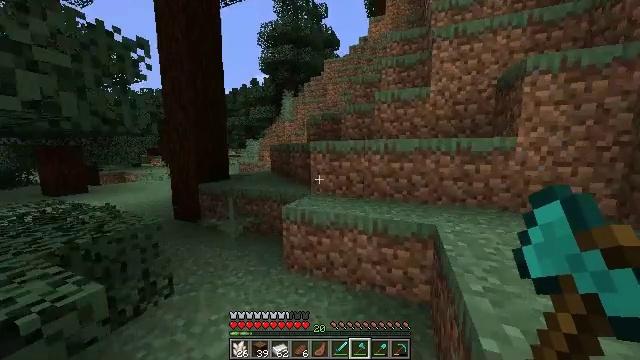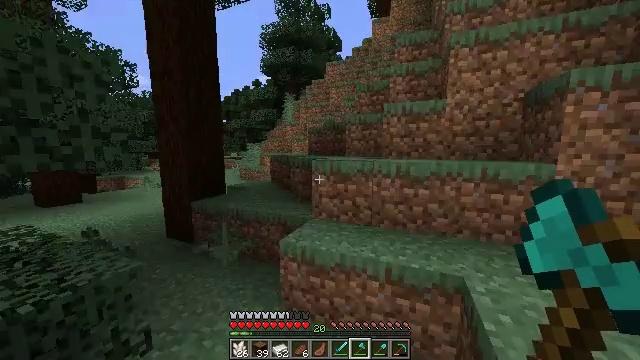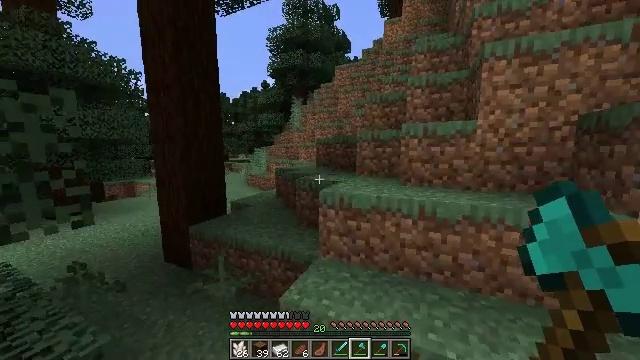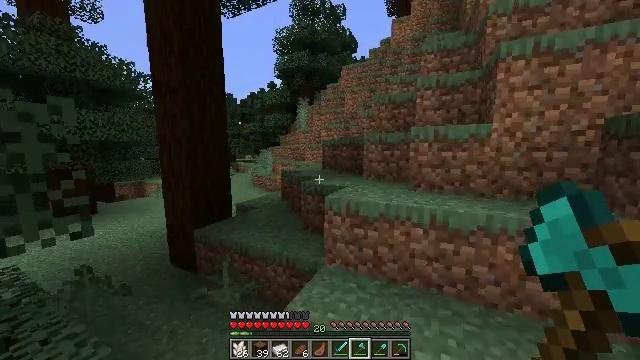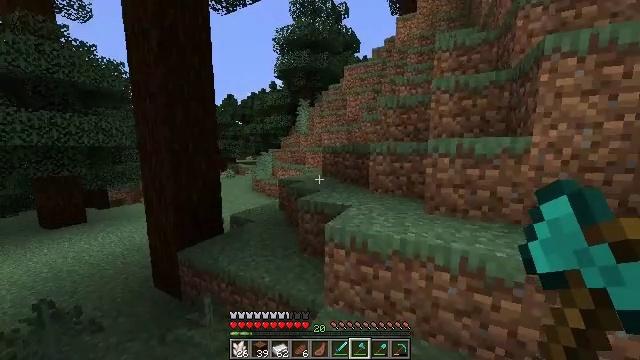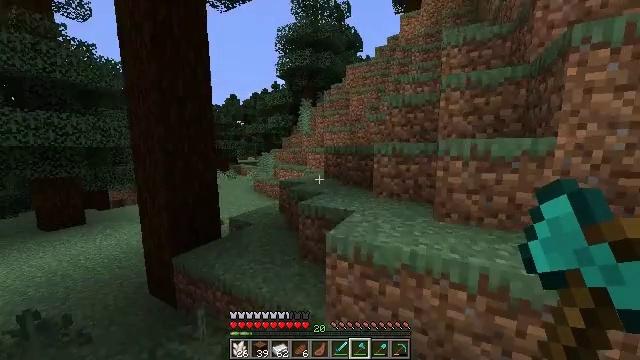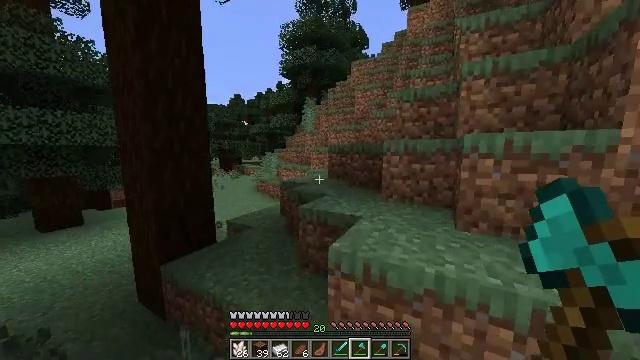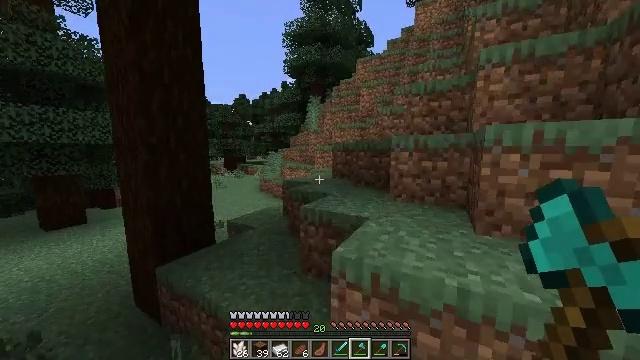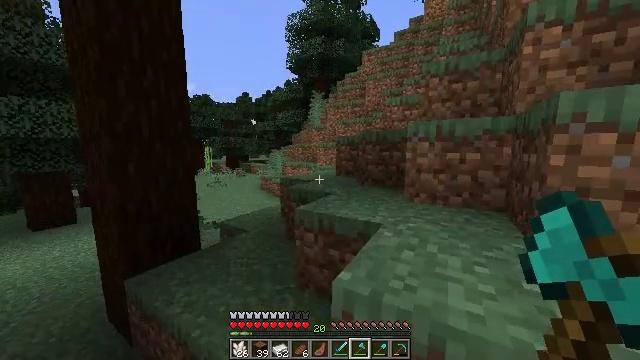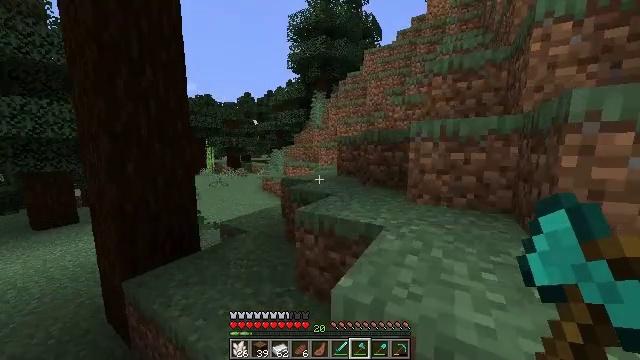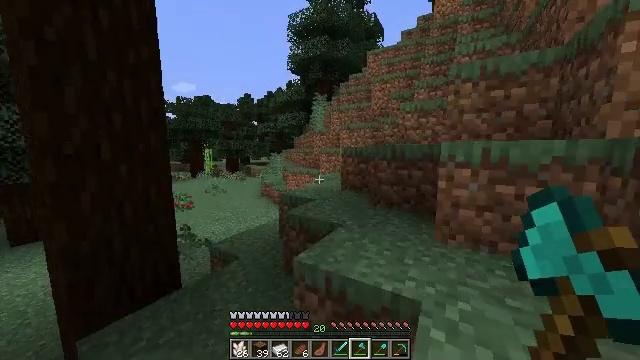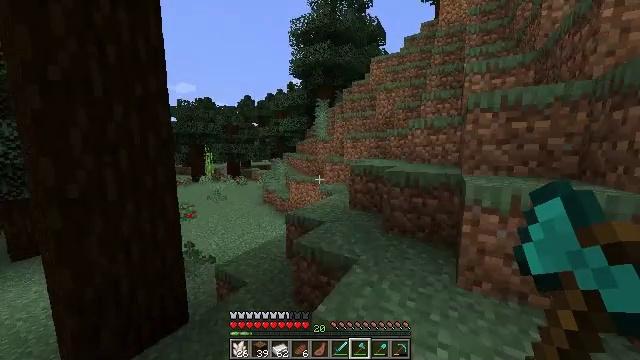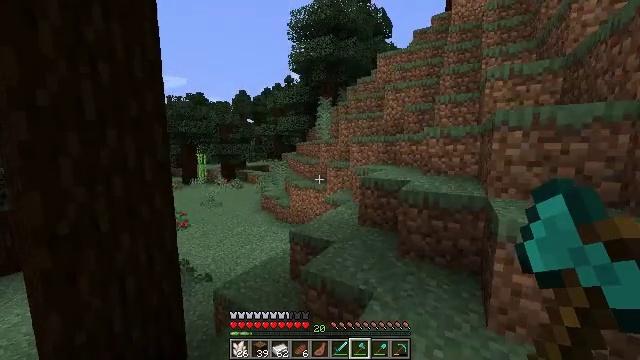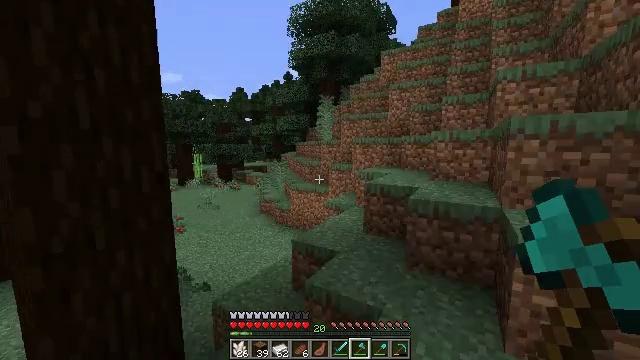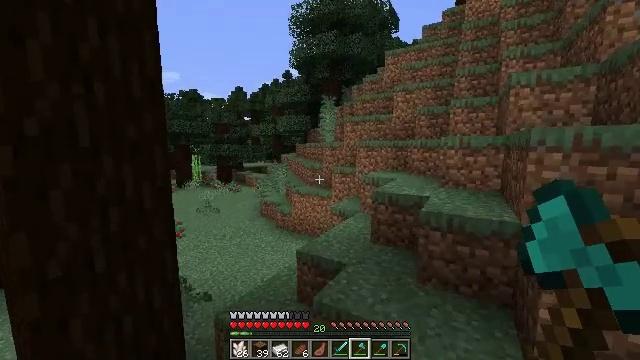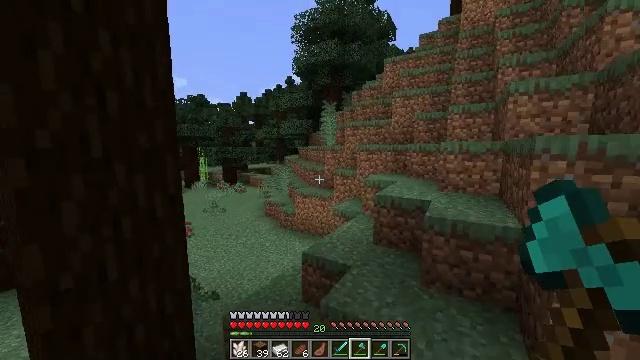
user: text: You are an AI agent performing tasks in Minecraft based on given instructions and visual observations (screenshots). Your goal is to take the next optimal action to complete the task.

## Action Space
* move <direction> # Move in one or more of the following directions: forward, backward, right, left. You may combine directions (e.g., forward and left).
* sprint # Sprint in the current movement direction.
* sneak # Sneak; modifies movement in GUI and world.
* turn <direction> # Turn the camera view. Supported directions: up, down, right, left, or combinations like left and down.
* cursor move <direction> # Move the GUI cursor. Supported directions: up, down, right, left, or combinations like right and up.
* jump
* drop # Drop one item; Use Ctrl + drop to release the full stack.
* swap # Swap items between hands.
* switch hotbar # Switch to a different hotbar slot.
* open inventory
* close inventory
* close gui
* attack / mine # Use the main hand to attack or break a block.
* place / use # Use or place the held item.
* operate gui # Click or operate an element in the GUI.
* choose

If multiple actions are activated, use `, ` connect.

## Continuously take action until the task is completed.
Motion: motion action
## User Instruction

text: Cut down the sugar cane stalks.
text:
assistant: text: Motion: move forward, jump
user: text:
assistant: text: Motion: move forward, sprint, turn left, jump
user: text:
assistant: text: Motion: move forward, sprint, turn left, jump
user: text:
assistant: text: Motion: move forward, sprint, jump
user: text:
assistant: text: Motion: move forward, sprint, jump
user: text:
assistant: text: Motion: move forward, turn left, jump
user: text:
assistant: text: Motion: move forward, turn left, jump
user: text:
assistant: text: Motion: move forward, turn left, jump
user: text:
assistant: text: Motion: move forward, jump
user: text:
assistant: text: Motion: move forward, jump
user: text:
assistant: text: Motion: move forward, sprint, jump
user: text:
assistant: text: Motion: move forward, sprint, jump
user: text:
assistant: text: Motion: move forward, sprint, jump
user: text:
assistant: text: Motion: move forward, sprint, jump
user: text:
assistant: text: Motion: move forward, sprint, jump
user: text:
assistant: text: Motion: move forward, turn left, jump
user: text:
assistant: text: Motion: move forward, turn left, jump
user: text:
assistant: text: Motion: move forward, turn left, jump
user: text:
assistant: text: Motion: move forward, turn left, jump
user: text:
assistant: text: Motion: move forward, turn left, jump
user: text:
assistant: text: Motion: move forward, sprint, jump
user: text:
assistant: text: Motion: move forward, sprint, jump
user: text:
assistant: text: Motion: move forward, sprint, jump
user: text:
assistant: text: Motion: move forward, sprint, jump
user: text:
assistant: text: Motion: move forward, sprint, jump
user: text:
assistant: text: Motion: move forward, jump
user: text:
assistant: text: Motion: move forward, jump
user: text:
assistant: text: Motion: move forward, jump
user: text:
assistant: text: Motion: move forward, turn left, jump
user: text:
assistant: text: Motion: move forward, turn left, jump